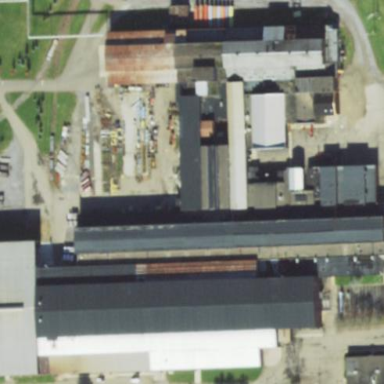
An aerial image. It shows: Industrial building.